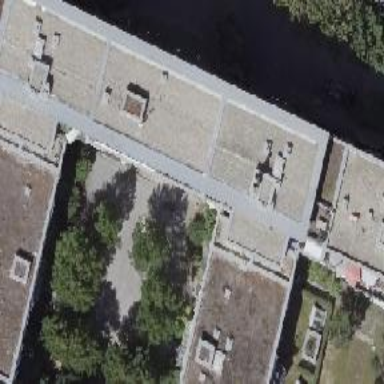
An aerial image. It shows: Flat-roofed apartment building.